Question: I have unicolor image and i need to resize some parts from it, with different scale. Desired result is showed at image.
I've looked at applying grid mesh in opengles but i could not find some sample code or more detailed tutorial.
I've also looked at <URL> but as far i can see this library requires qt framework. Any ideas, sample code or links for further read will be appreciated, thanks.
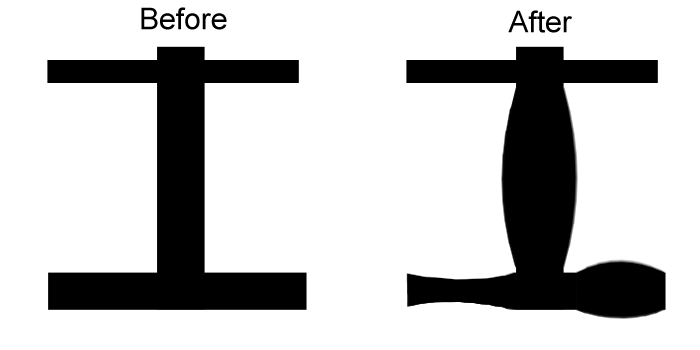
Answer: You might want to try <URL> using thin plate splines and OpenCV. This, in my opinion, is the easiest-to-try solution that is online.